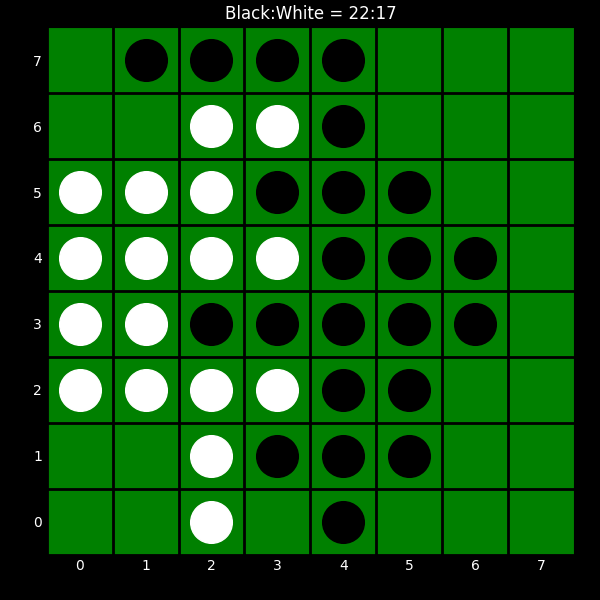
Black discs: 22
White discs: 17